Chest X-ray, PA view. Patient: 58 years old, sex F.
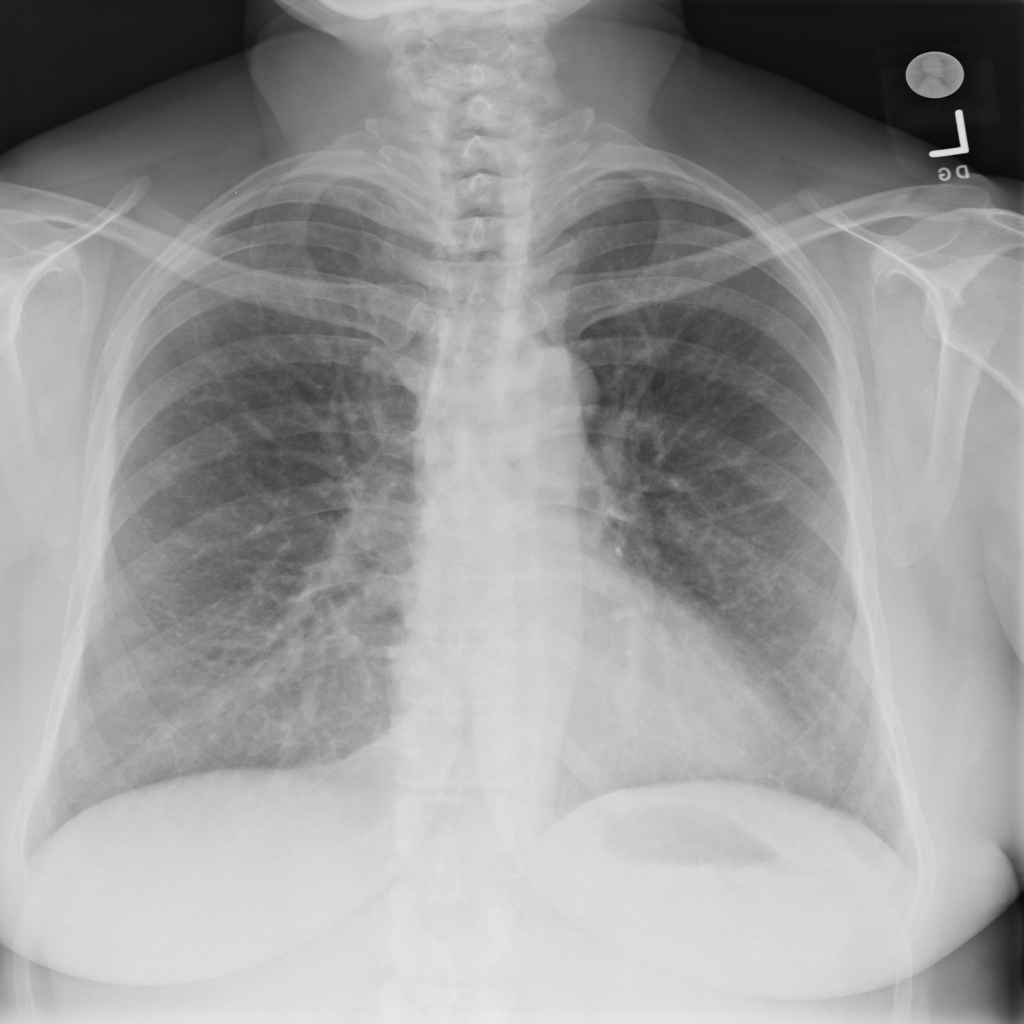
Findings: No Finding